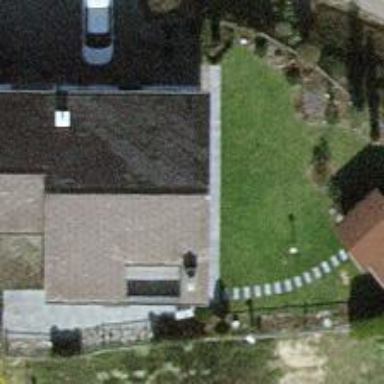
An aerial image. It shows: Semi-detached house.